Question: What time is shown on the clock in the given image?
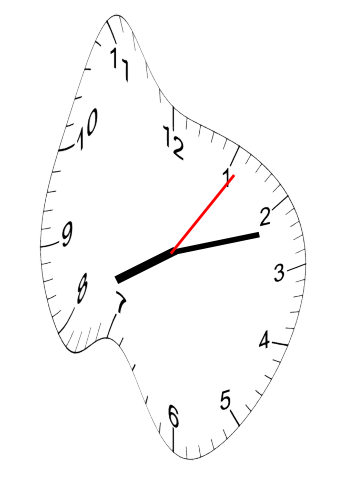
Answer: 08:12:06